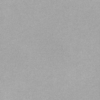
Label: dusty